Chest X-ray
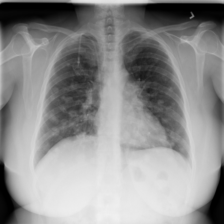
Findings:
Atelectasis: negative
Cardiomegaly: negative
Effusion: negative
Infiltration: negative
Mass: positive
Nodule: negative
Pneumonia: negative
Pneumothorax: negative
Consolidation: negative
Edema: negative
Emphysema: negative
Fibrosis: negative
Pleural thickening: negative
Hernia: negative